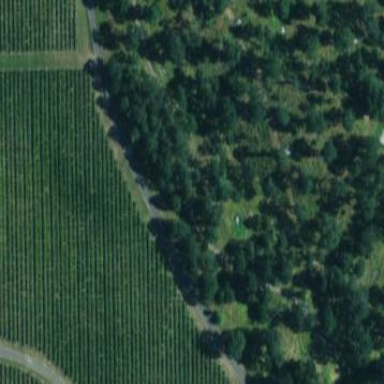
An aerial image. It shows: Vineyard where grapes are grown.